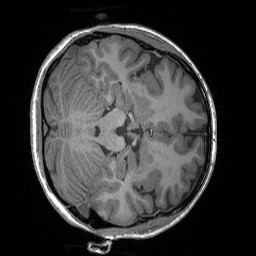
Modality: T1w
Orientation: axial
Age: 24
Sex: female
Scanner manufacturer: siemens
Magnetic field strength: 3 T
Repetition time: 1.56 s
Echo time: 0.00207 s